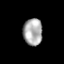
Tissue: lung
Cell type: Epithelial cells
Senescence score: 0.2406
Nuclear area (px): 504
Mean DAPI intensity: 171.397